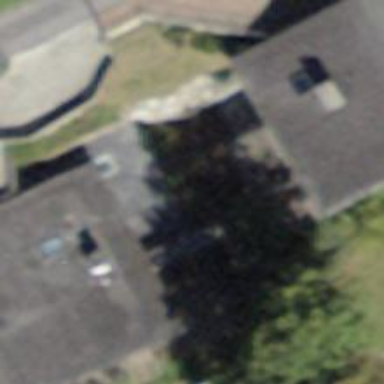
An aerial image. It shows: Residential building.